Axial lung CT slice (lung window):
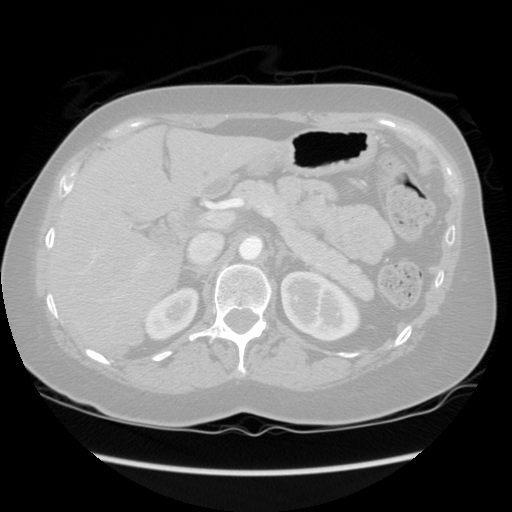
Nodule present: no